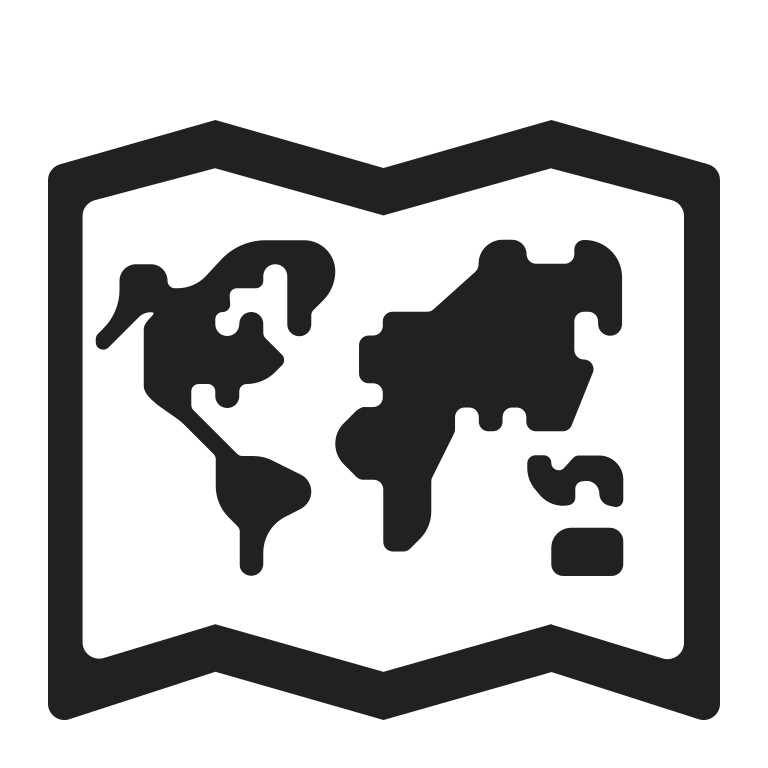
world map high contrast